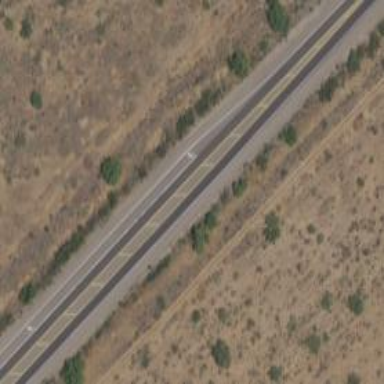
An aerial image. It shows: Asphalt trunk highway.